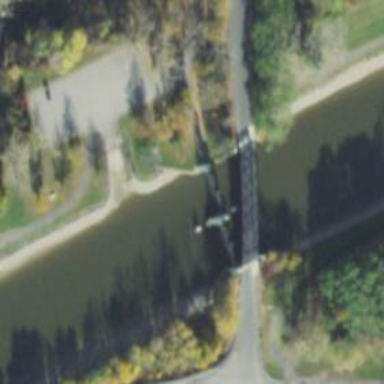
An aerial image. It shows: Lock gate along waterway.